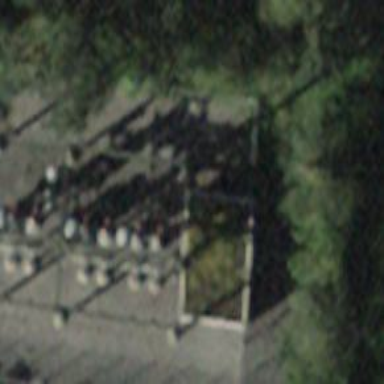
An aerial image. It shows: Distribution level power substation enclosed by fence.